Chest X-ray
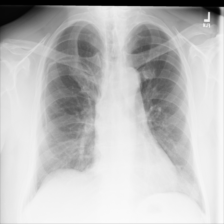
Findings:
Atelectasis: negative
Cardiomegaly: negative
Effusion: negative
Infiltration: negative
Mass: negative
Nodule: negative
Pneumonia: negative
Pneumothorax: negative
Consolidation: negative
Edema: negative
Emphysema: negative
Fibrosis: negative
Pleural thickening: negative
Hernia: negative